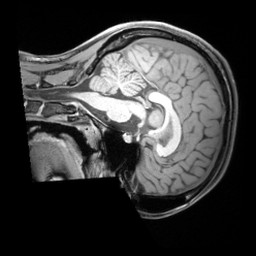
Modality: T1w
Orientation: sagittal
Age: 18
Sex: female
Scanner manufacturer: siemens
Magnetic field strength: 3 T
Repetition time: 1.97 s
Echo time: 0.00206 s